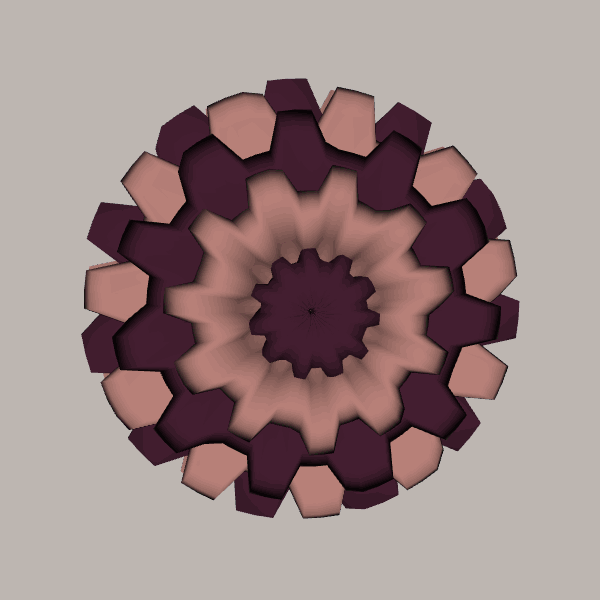
Background: light